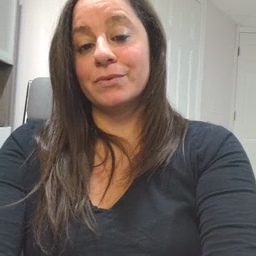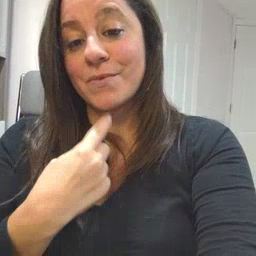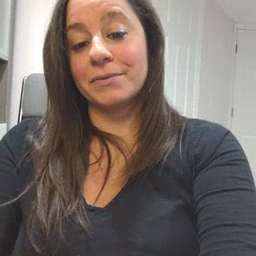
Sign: red